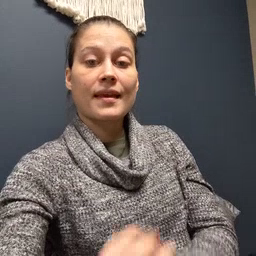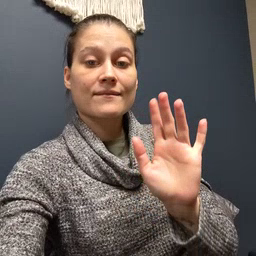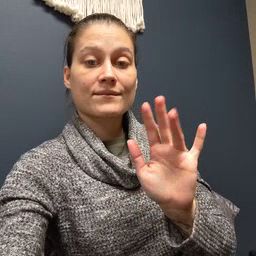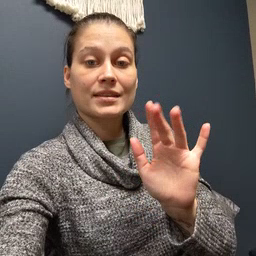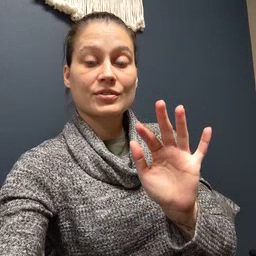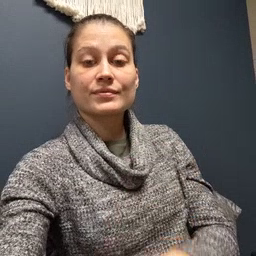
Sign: finger